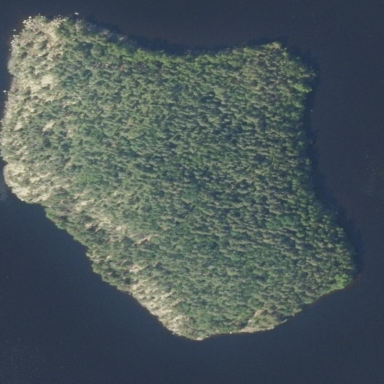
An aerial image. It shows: Island covered with dense forest.